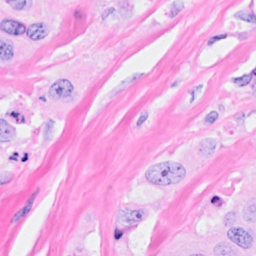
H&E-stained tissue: Breast